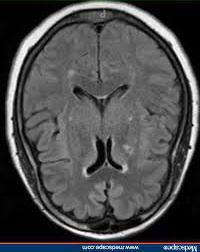
Label: notumor